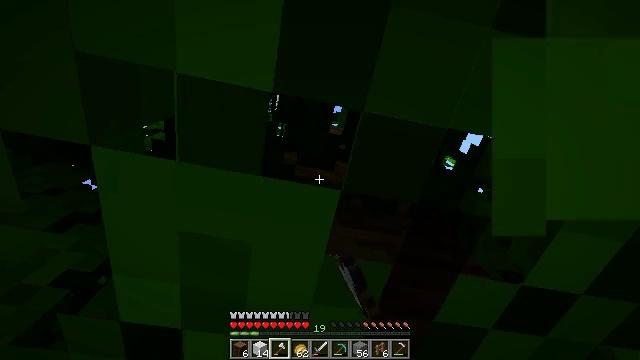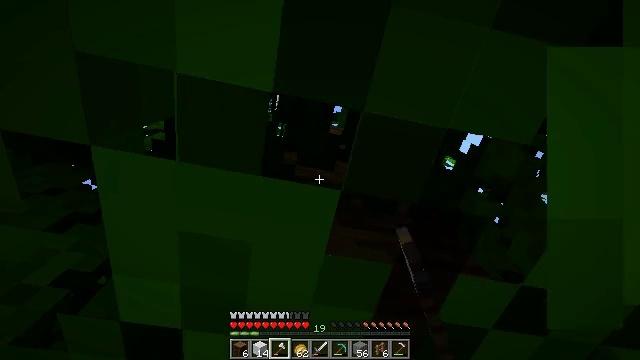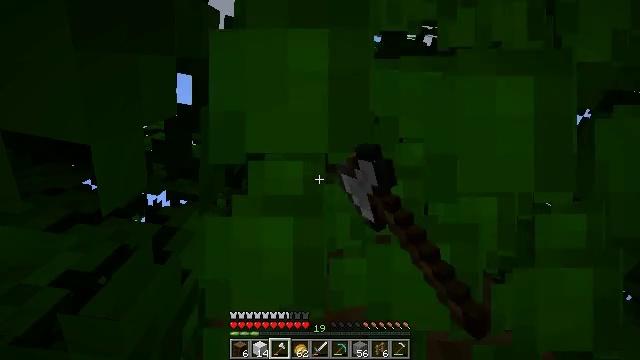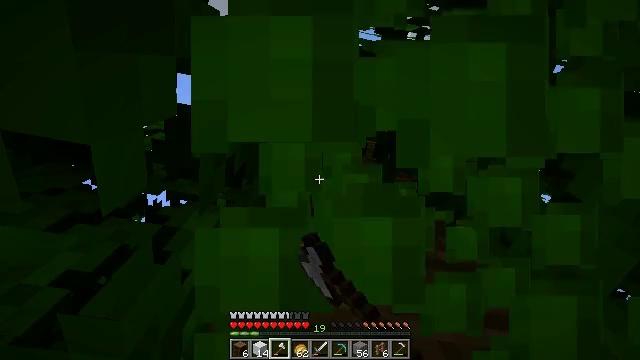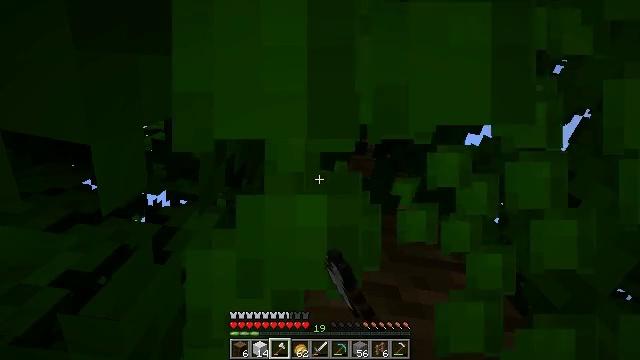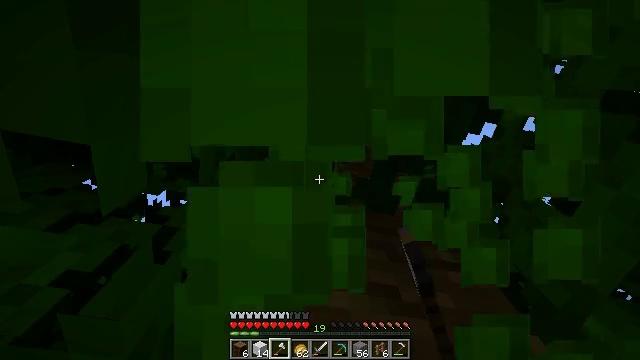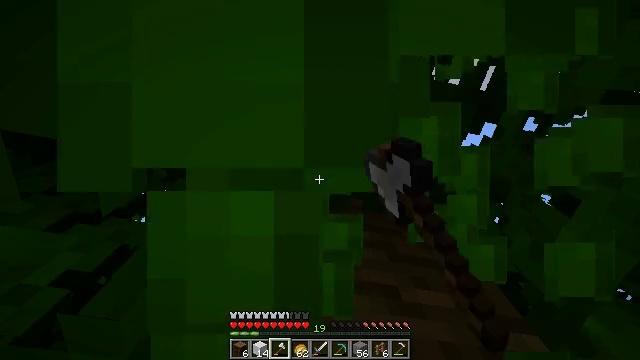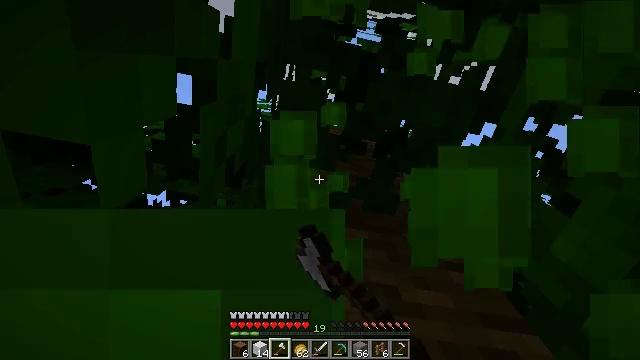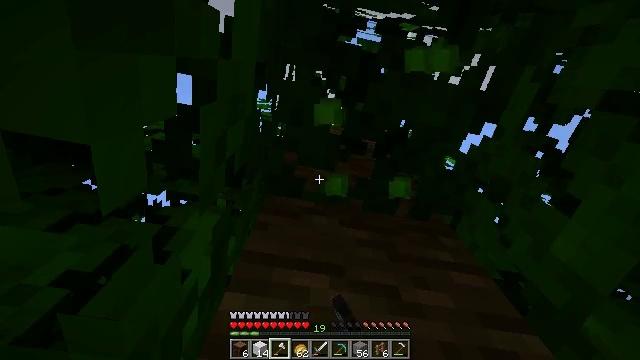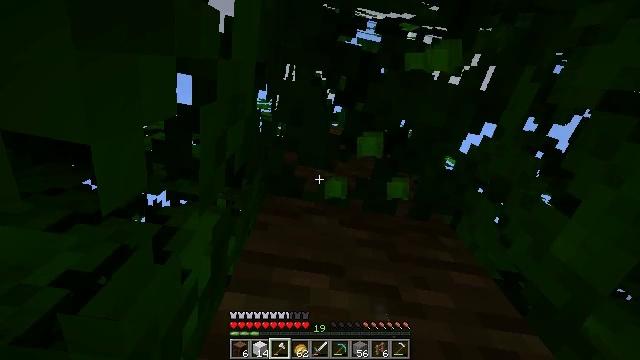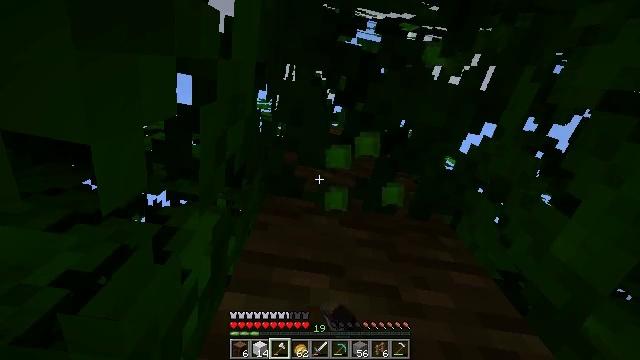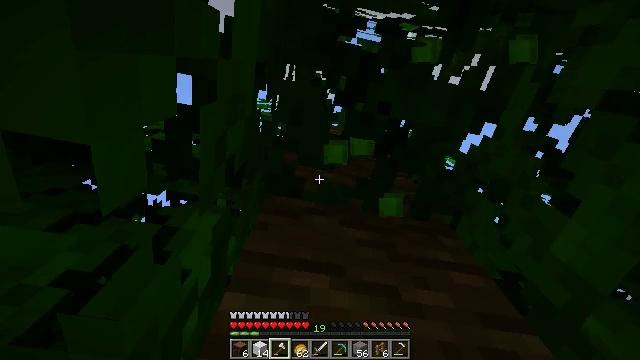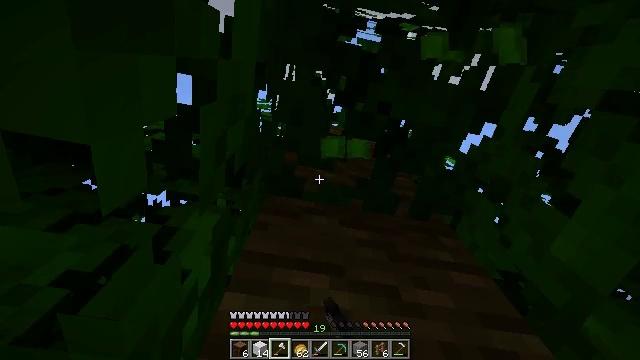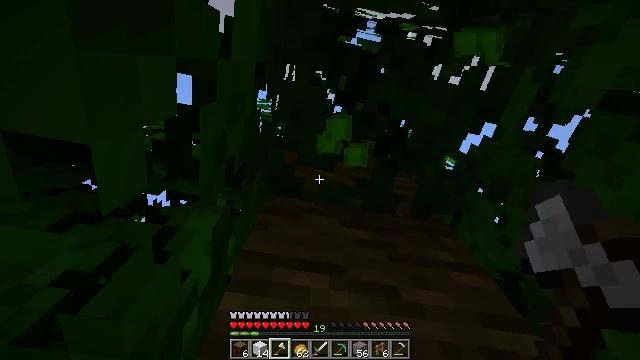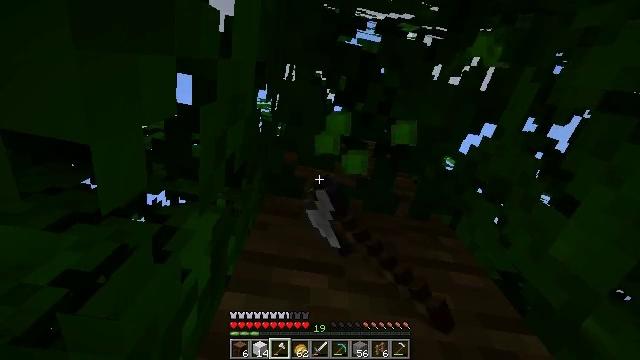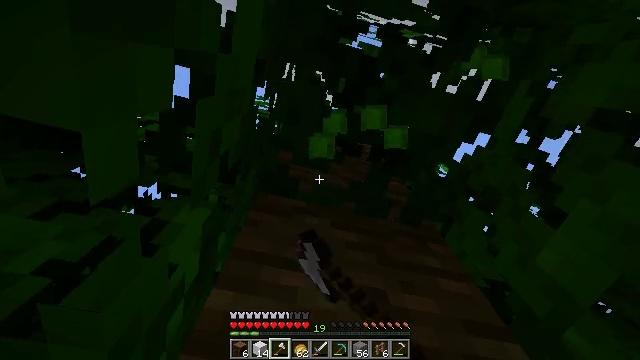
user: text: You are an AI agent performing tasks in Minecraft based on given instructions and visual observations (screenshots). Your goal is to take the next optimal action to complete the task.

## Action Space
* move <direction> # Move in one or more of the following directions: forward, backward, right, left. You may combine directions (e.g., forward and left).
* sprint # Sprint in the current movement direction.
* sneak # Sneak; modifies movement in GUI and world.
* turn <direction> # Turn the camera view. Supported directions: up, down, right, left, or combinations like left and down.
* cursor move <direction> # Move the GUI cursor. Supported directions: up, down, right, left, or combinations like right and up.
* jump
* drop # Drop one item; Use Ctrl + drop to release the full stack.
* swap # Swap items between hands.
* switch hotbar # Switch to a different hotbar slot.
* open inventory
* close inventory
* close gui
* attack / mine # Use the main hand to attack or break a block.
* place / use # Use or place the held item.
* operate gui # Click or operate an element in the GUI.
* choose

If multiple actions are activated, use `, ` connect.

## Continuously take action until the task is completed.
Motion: motion action
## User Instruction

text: Attack the jungle leaves to remove it.
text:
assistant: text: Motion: attack / mine, jump
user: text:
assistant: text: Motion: attack / mine, jump
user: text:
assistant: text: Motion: attack / mine, jump
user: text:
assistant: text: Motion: attack / mine, jump
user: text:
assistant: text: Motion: attack / mine, jump
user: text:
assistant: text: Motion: attack / mine, jump
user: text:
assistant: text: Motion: attack / mine, jump
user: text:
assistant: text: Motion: attack / mine, jump
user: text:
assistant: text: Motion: attack / mine, jump
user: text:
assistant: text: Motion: attack / mine, jump
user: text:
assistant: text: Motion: attack / mine, jump
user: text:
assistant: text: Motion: attack / mine, jump
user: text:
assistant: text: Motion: attack / mine, jump
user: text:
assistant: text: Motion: attack / mine, jump
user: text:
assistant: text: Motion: turn right, attack / mine, jump
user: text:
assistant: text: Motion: move right, turn right, attack / mine, jump
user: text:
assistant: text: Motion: move right, attack / mine, jump
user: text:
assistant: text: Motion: move right, attack / mine, jump
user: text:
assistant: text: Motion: attack / mine, jump
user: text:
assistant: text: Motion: attack / mine, jump
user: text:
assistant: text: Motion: turn left, attack / mine, jump
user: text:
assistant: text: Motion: turn left, attack / mine, jump
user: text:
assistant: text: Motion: turn left, attack / mine, jump
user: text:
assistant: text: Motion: attack / mine, jump
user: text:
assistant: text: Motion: attack / mine, jump
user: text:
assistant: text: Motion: attack / mine, jump
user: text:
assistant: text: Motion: attack / mine, jump
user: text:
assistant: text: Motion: attack / mine, jump
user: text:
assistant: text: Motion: attack / mine, jump
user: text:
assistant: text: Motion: attack / mine, jump